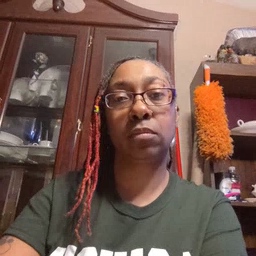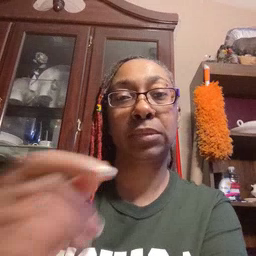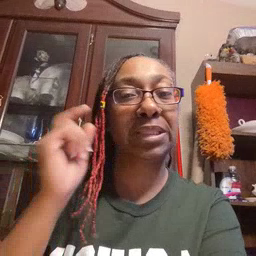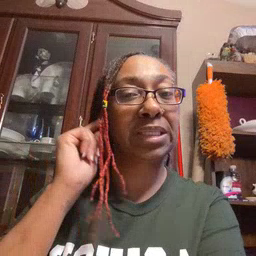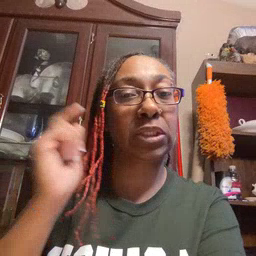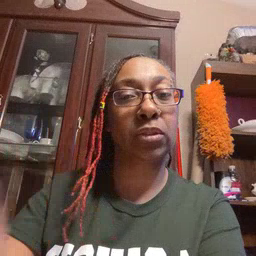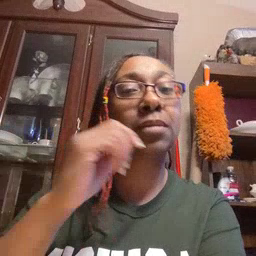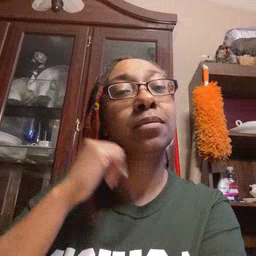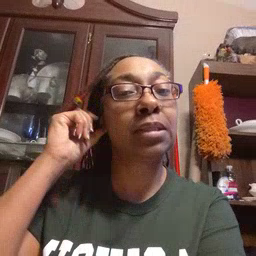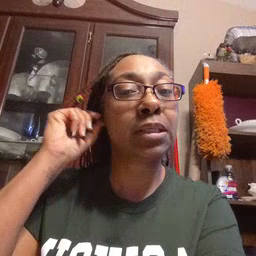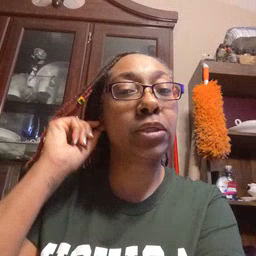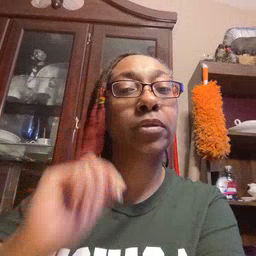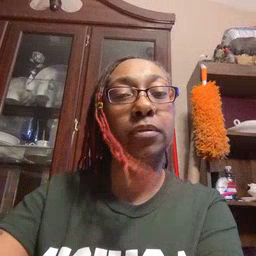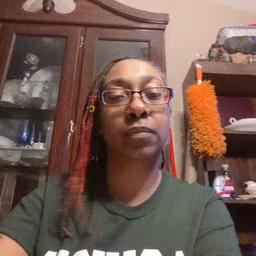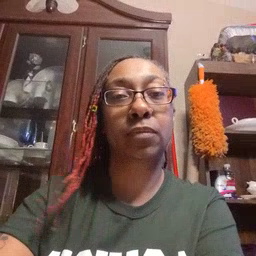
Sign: ear